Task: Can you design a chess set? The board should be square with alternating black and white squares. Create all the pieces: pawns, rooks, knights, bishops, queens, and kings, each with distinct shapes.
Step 4727:
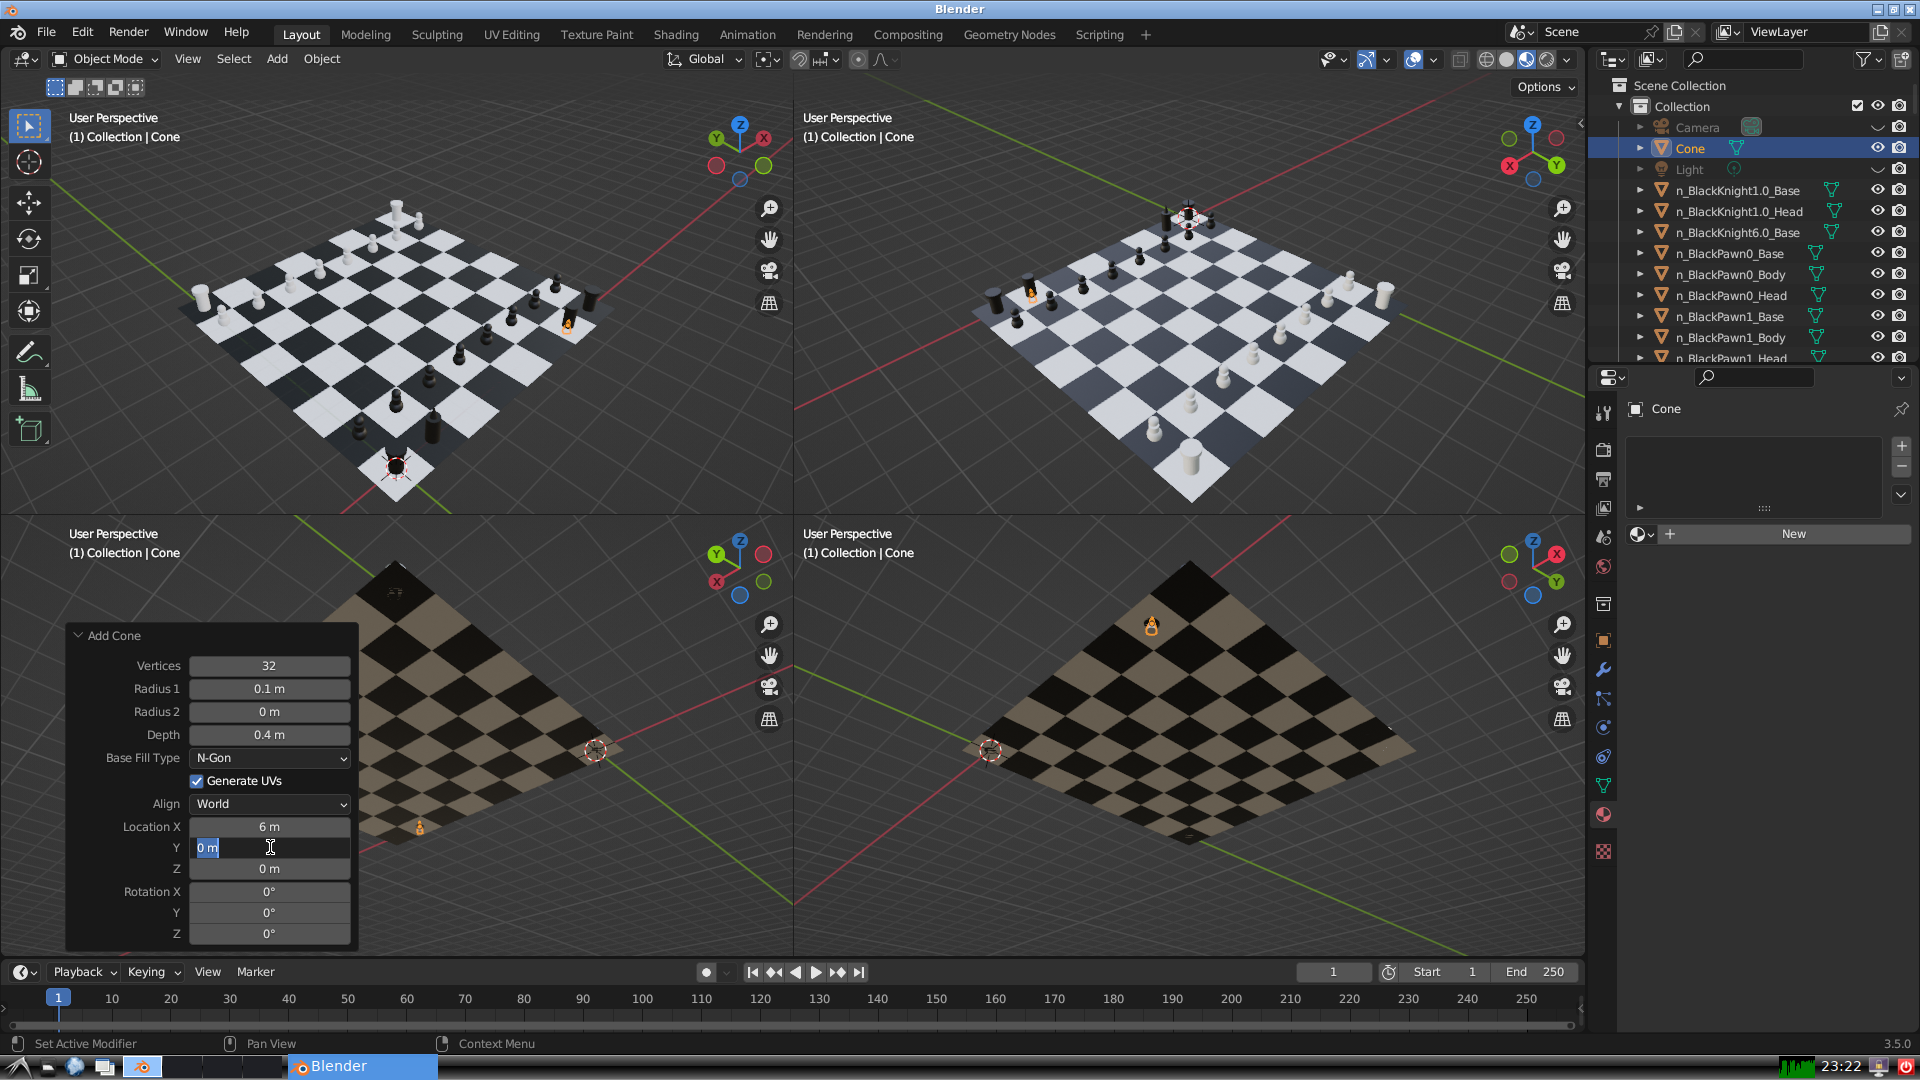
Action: input_text: 0.0